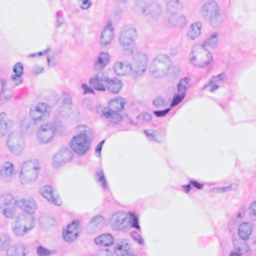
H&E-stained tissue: Breast